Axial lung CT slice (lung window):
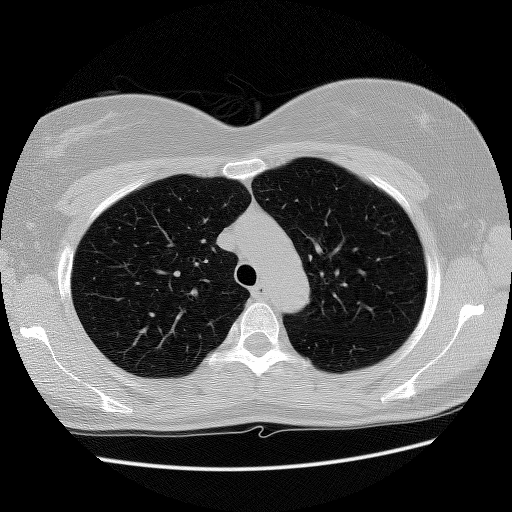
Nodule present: no